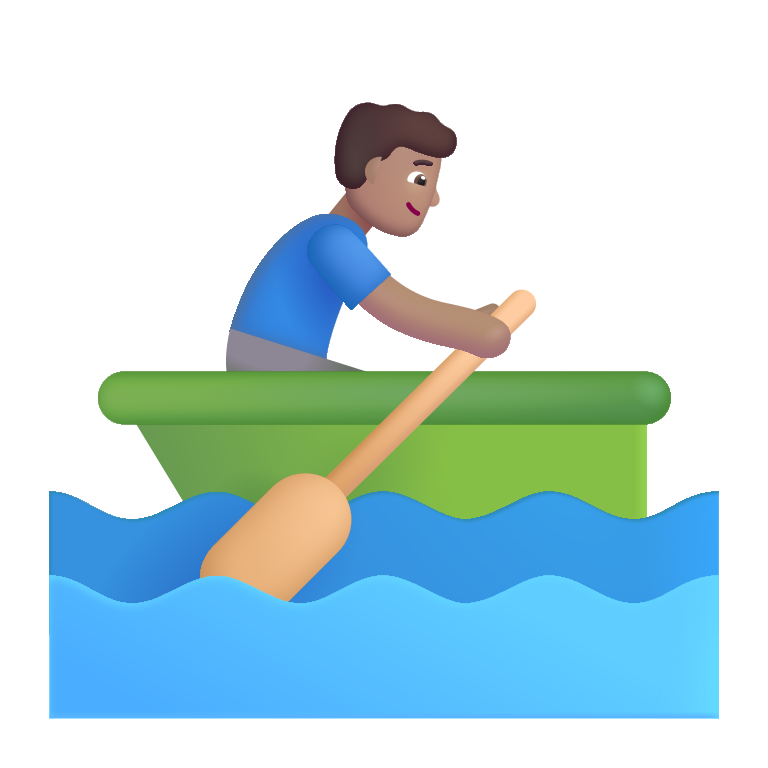
man rowing boat color